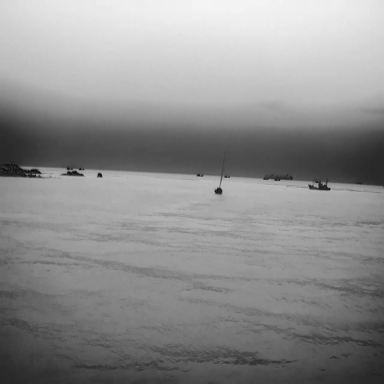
There are eight bulk_carriers in the infrared image.